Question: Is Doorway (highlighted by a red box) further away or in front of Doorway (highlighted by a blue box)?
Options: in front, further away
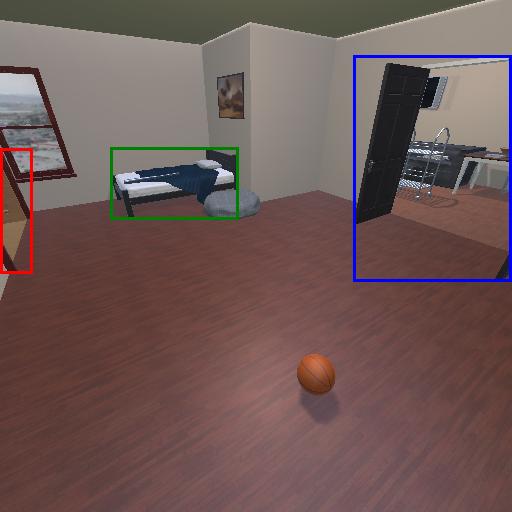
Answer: in front